Question: I'm trying to start using ViewModels - but I'm having trouble with this POST not validating - the values in the model are shown in the Watch part below the code:

My ItemViewModel is:
'''
public class ItemViewModel
{
public int ItemId { get; set; }
[Display(Name = "Item")]
public string ItemName { get; set; }
[Display(Name = "Description")]
public string Description { get; set; }
[Display(Name = "Price")]
public double UnitPrice { get; set; }
[Range(0.00, 100, ErrorMessage = "VAT must be a % between 0 and 100")]
public decimal VAT { get; set; }
[Required]
public string UserName { get; set; }
}
'''
I'm sure it will be something simple - but I've just been looking at it so long, I can't figure out what I'm doing wrong. Can anyone please advise?
Thanks, Mark
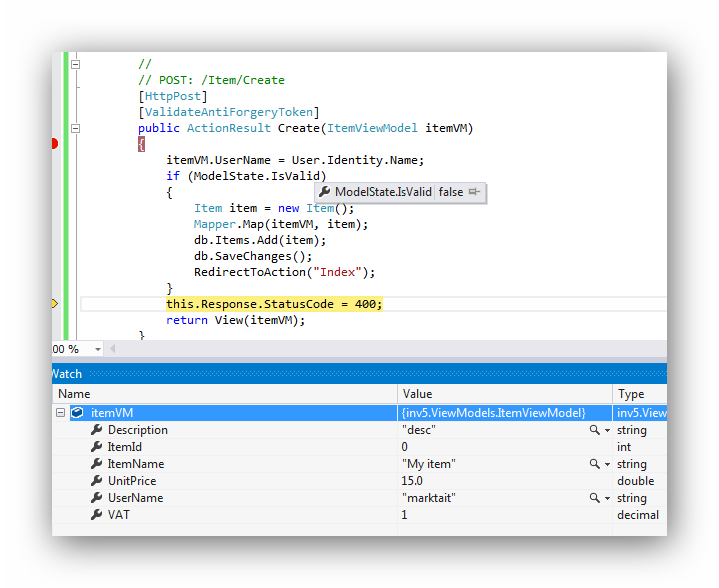
Answer: As far as Validation failure is concerned.
If you don't intend to supply 'UserName' in the form, then remove the '[Required]' attribute from 'ItemViewModel'
---
In order to Use <URL>. You need to create a map, such as
'''
Mapper.CreateMap<Item, ItemViewModel>();
'''
And then map
'''
var itemModel = Mapper.Map<Item, ItemViewModel>(model);
'''
Note: 'CreateMap' has to be created only once, you should register it at Startup. Do read <URL>.